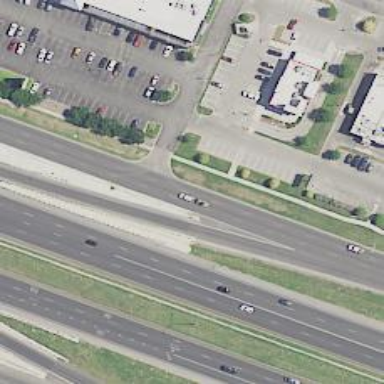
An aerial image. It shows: Secondary road with asphalt surface and frontage road.